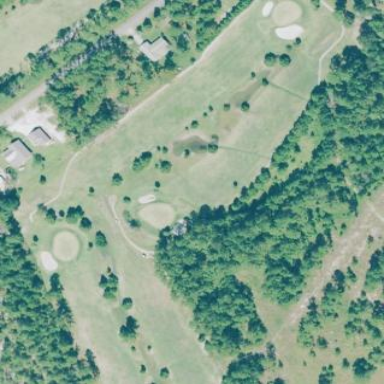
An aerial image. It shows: Scenic golf fairway.